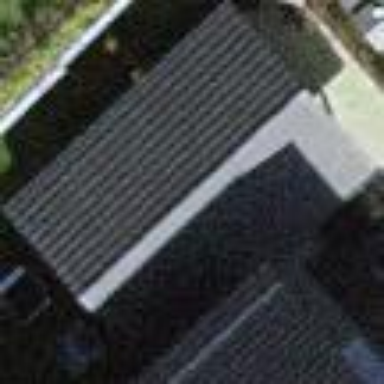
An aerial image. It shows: Gabled building.